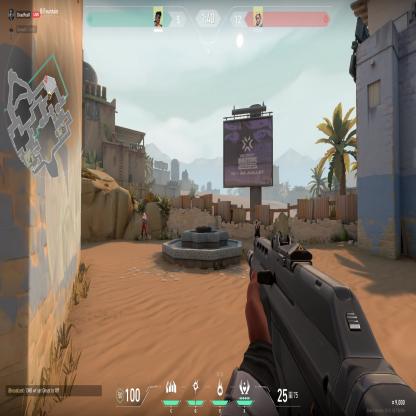
Label: enemy